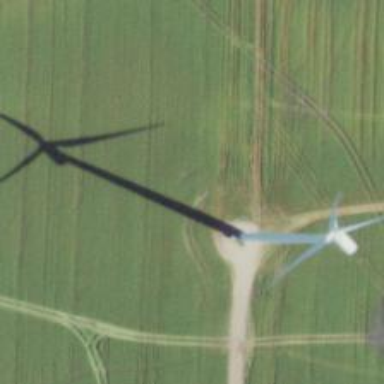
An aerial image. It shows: Wind turbine generator that utilizes wind as its source for generating electricity. It is of the horizontal axis type.